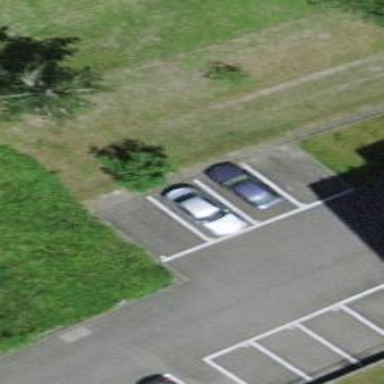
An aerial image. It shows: Street-side parking lot with asphalt surface.